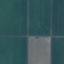
Label: AnnualCrop